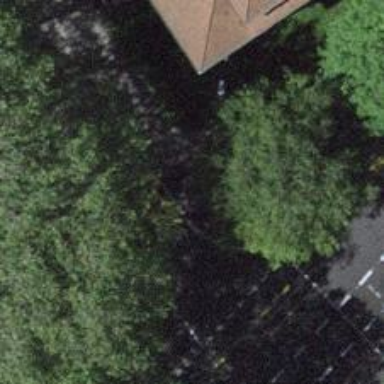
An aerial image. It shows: Kerb barrier.